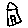
Label: house